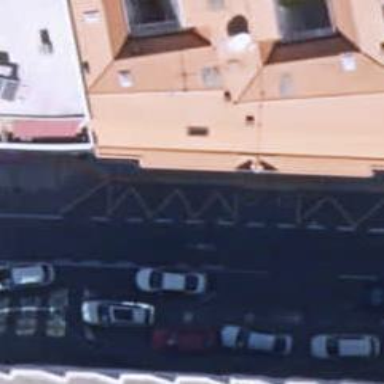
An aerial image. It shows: Taxi stand.